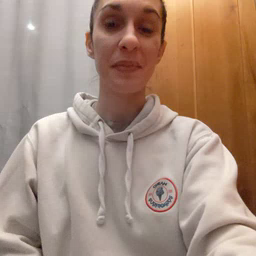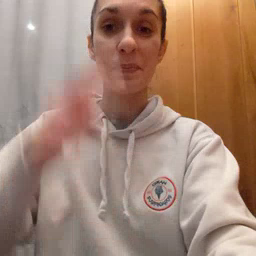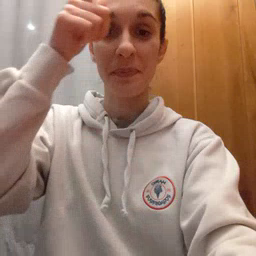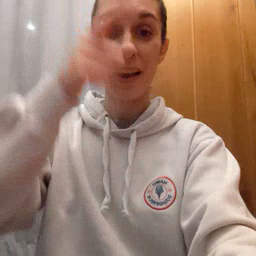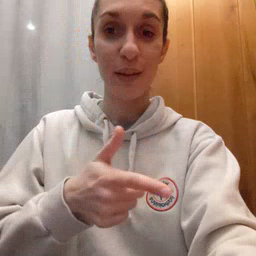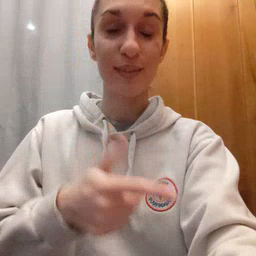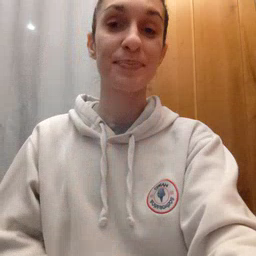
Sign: brother